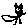
Label: cat